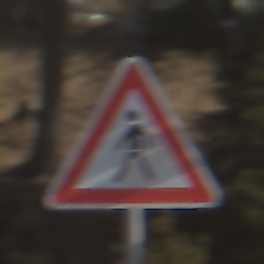
Verkehrszeichen: FussgaengerRechts
Umgebung: Outdoor, Nature
Tageszeit: Midday
Wetter: PartlyCloudy
Licht: Natural
Jahreszeit: NotSpecified
Kontrast: HighContrast